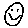
Label: smiley face